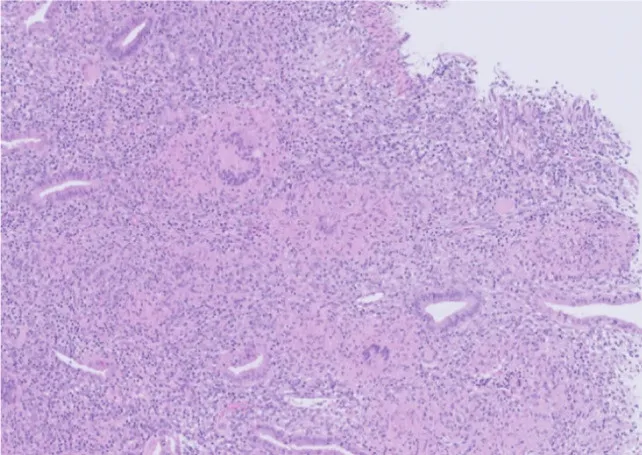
Granulomata and giant cells in endometrial tissue.
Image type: pathology (h&e)